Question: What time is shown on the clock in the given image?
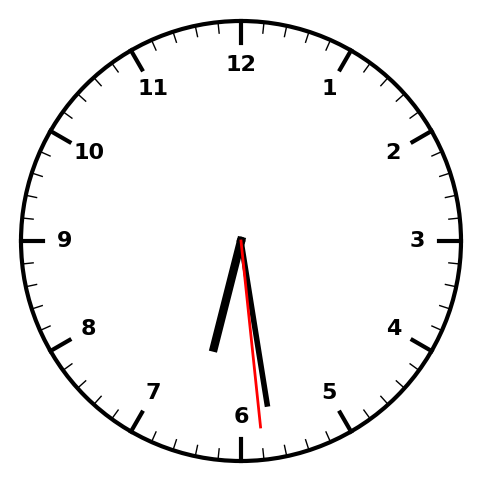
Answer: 06:28:29